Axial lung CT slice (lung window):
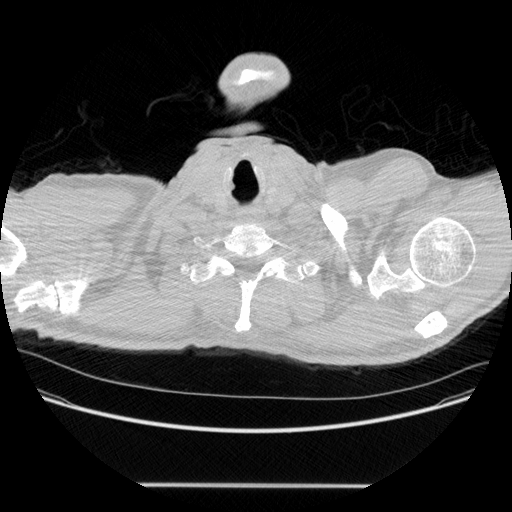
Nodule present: no